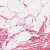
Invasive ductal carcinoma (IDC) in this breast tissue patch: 0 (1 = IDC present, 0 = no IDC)